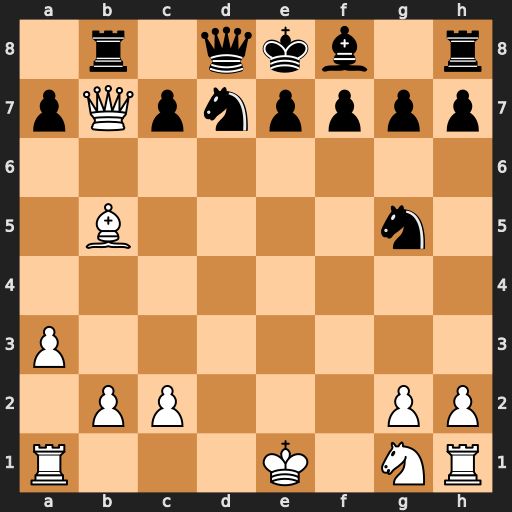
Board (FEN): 1r1qkb1r/pQpnpppp/8/1B4n1/8/P7/1PP3PP/R3K1NR
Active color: w
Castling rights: KQk
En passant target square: -
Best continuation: Bxd7+ Qxd7 Qxb8+